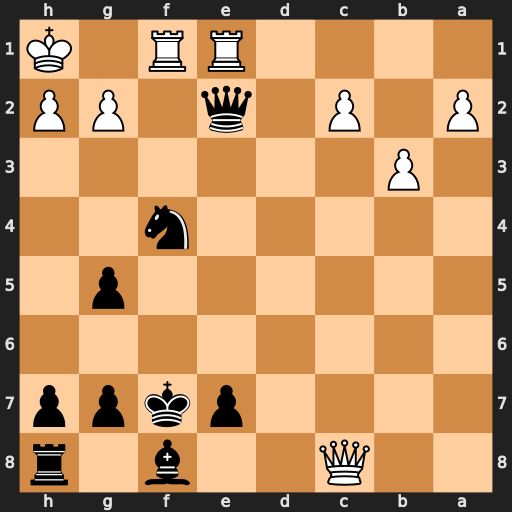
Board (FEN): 2Q2b1r/4pkpp/8/6p1/5n2/1P6/P1P1q1PP/4RR1K
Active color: b
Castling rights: -
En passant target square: -
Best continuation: Qxg2#